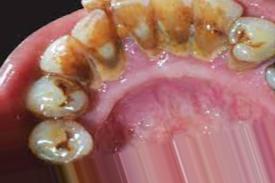
Condition: Tooth Discoloration